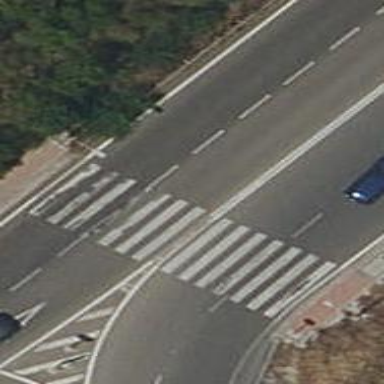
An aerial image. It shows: Marked road crossing with visible crossing markings.